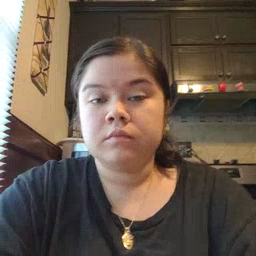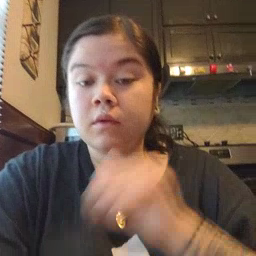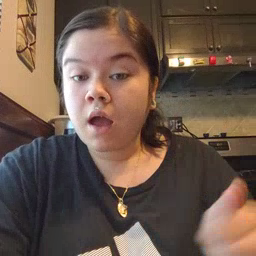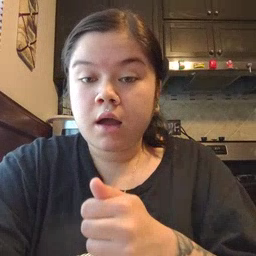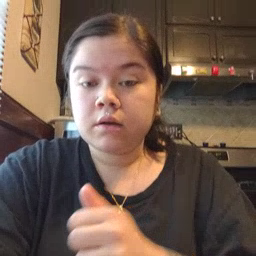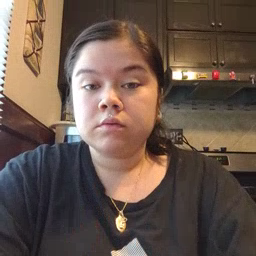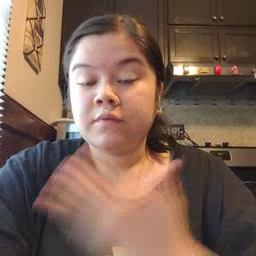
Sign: hide